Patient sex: F
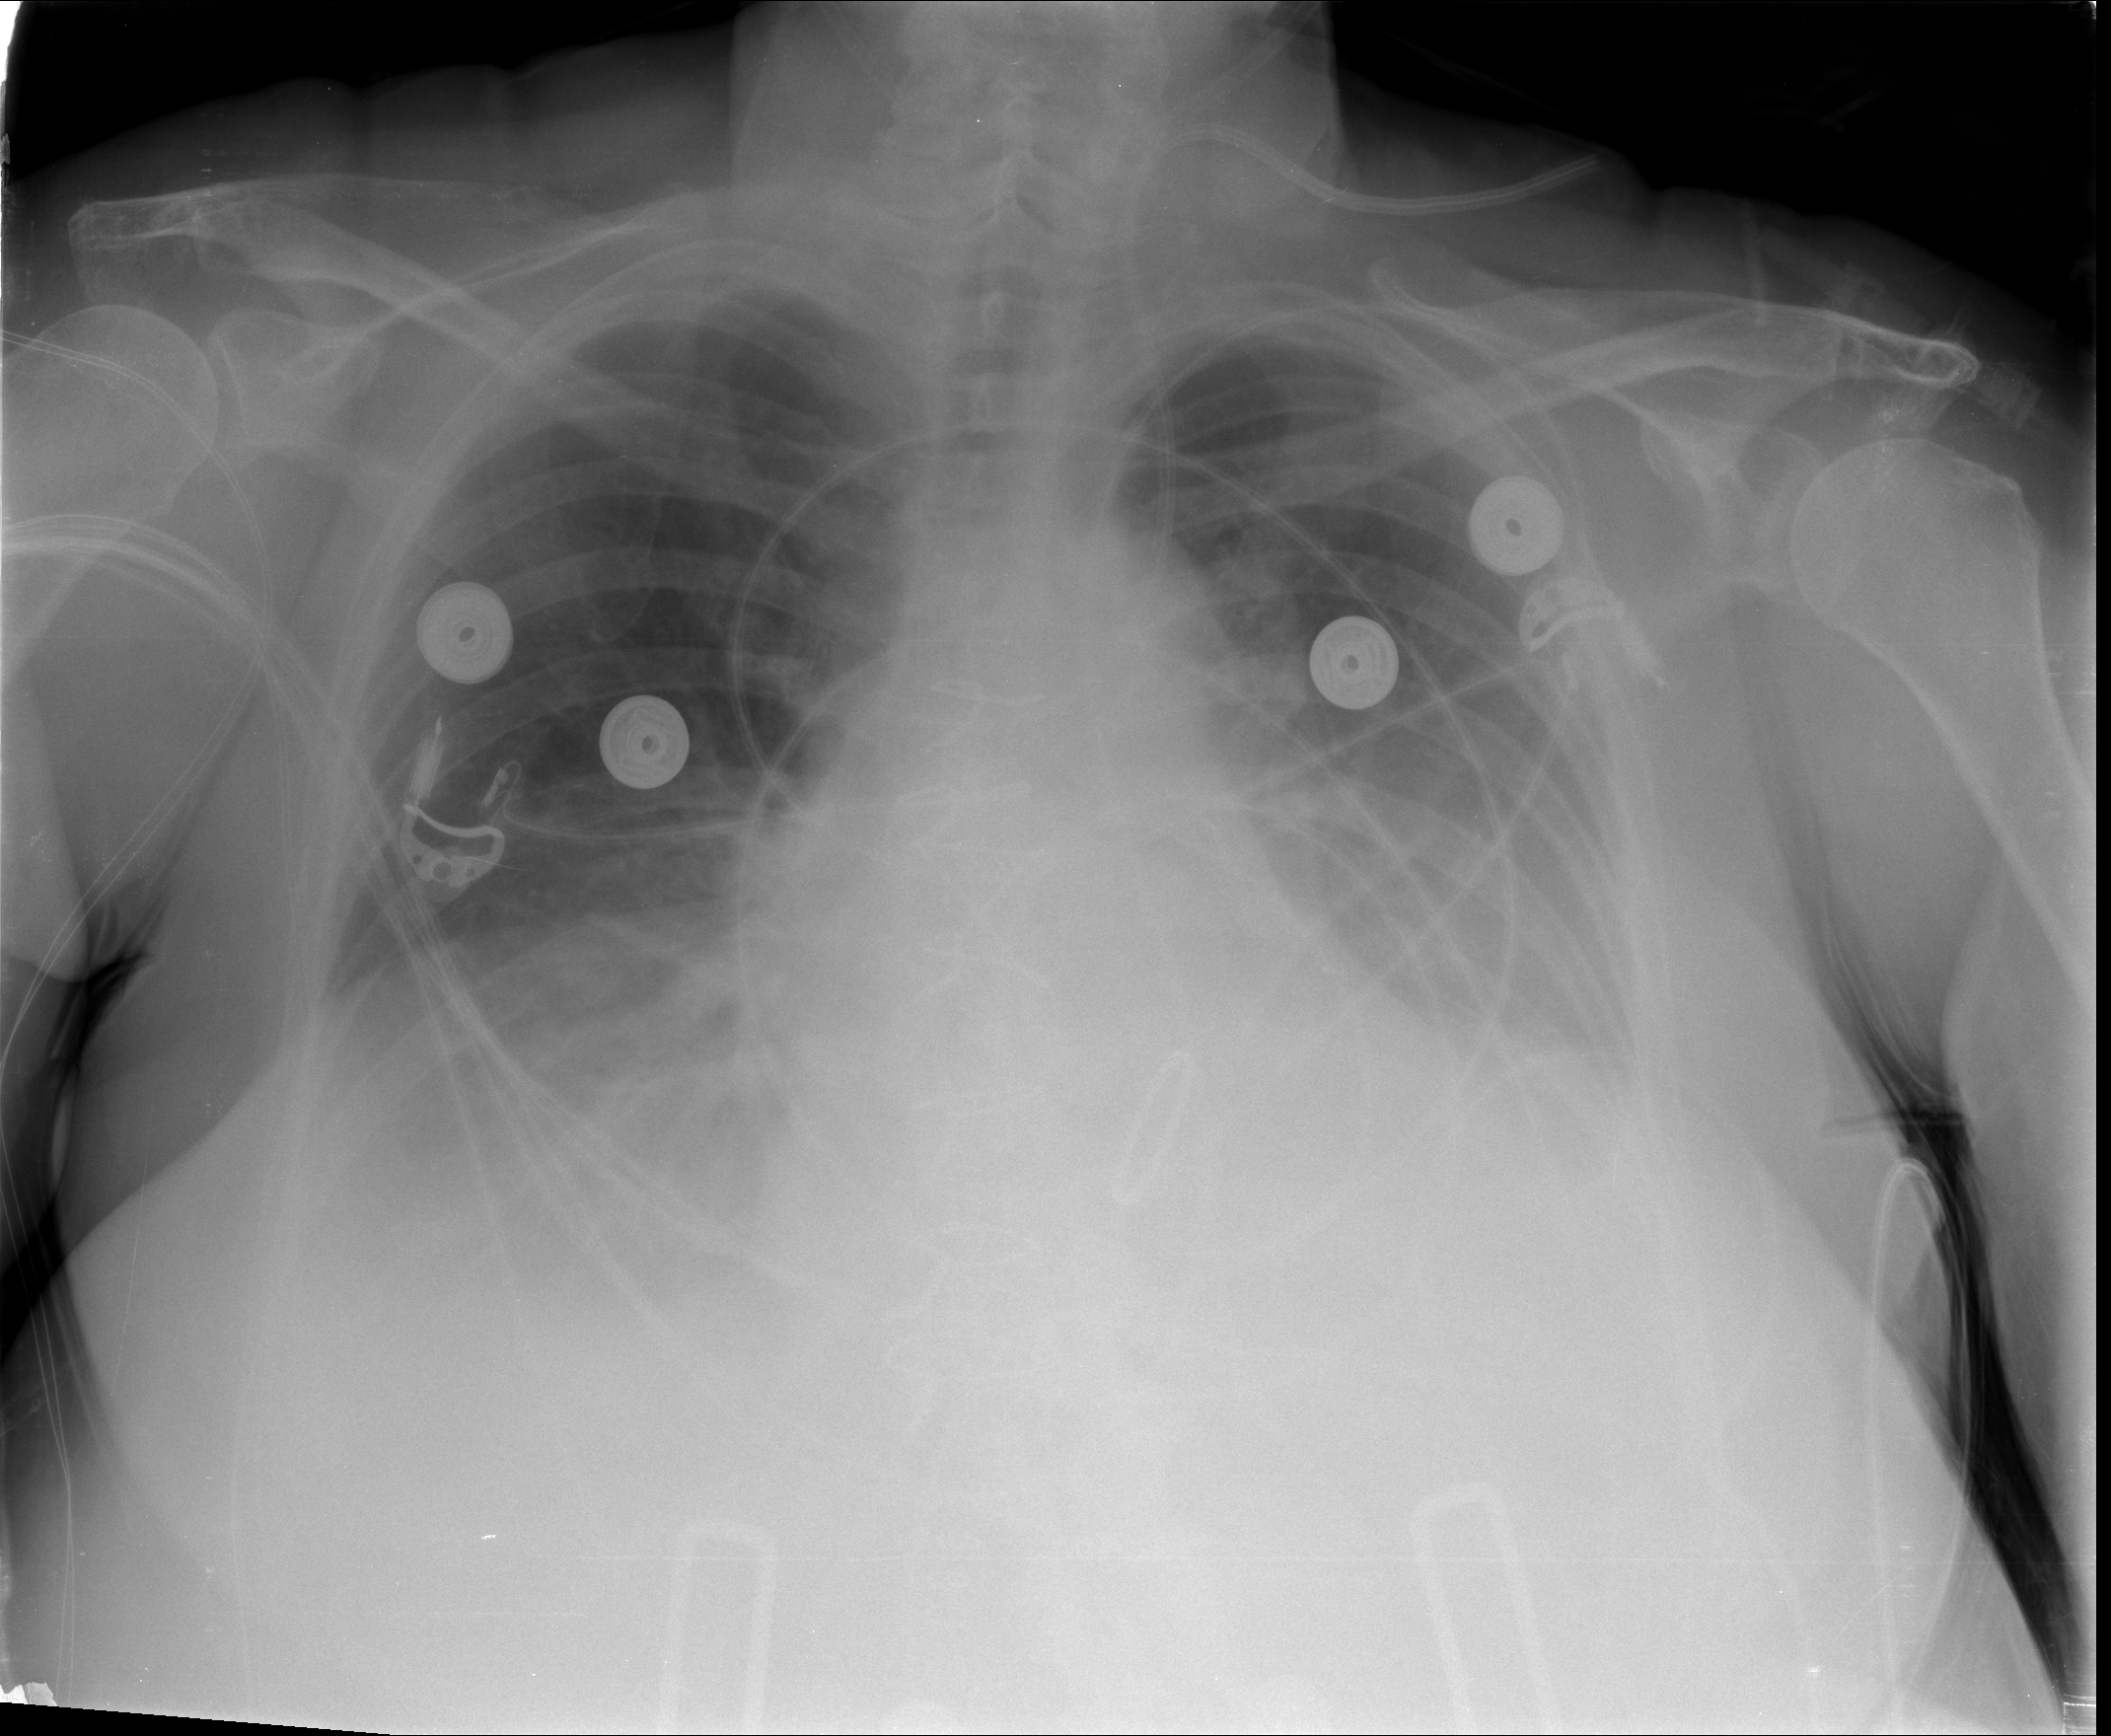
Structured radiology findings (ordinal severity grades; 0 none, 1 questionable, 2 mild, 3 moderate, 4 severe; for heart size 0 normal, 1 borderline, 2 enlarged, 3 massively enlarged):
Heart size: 1
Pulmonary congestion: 0
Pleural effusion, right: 2
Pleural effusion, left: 2
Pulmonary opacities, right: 0
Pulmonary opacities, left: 0
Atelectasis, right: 2
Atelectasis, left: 2